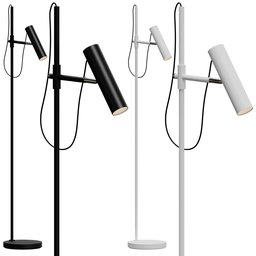
Label: lighting